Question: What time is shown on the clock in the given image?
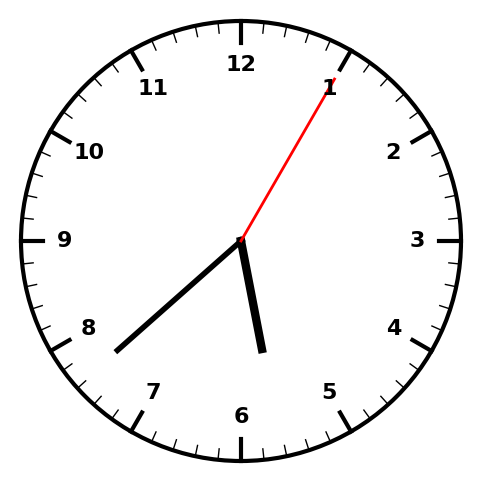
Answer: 05:38:05